Question: So this is my first time using nodeJs and first exposure to APIs in general. I am trying to get the value for a certain key from JSON that I receive in a response.
Here is a sample:

I need the value of name, which in this case would be "Hillary_Clinton".
But when I do
'''
console.log(JSON.parse(body).face_detection.name);
'''
it returns undefined. I tried it with .confidence , .quality etc. but they all return undefined. If I do just .face_detection , it properly returns everything inside it.
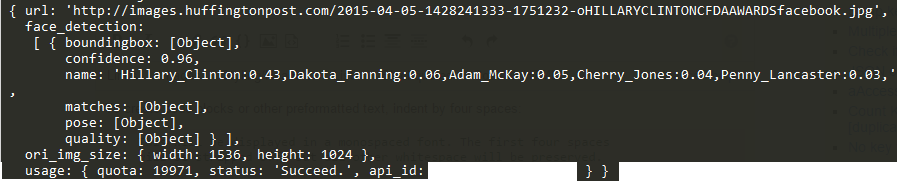
Answer: 'face_detection' is an array not an object.
try 'console.log(JSON.parse(body).face_detection[0].name);'